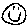
Label: smiley face